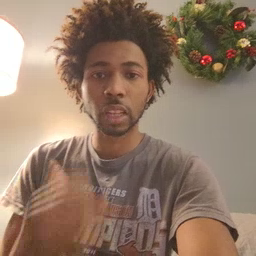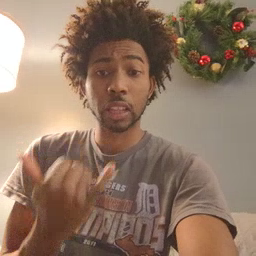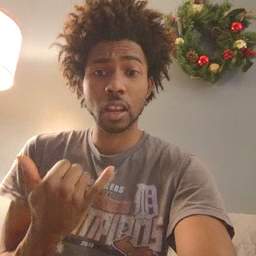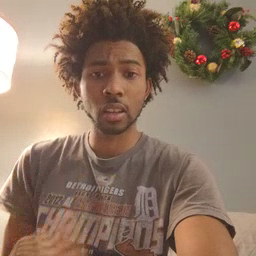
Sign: now